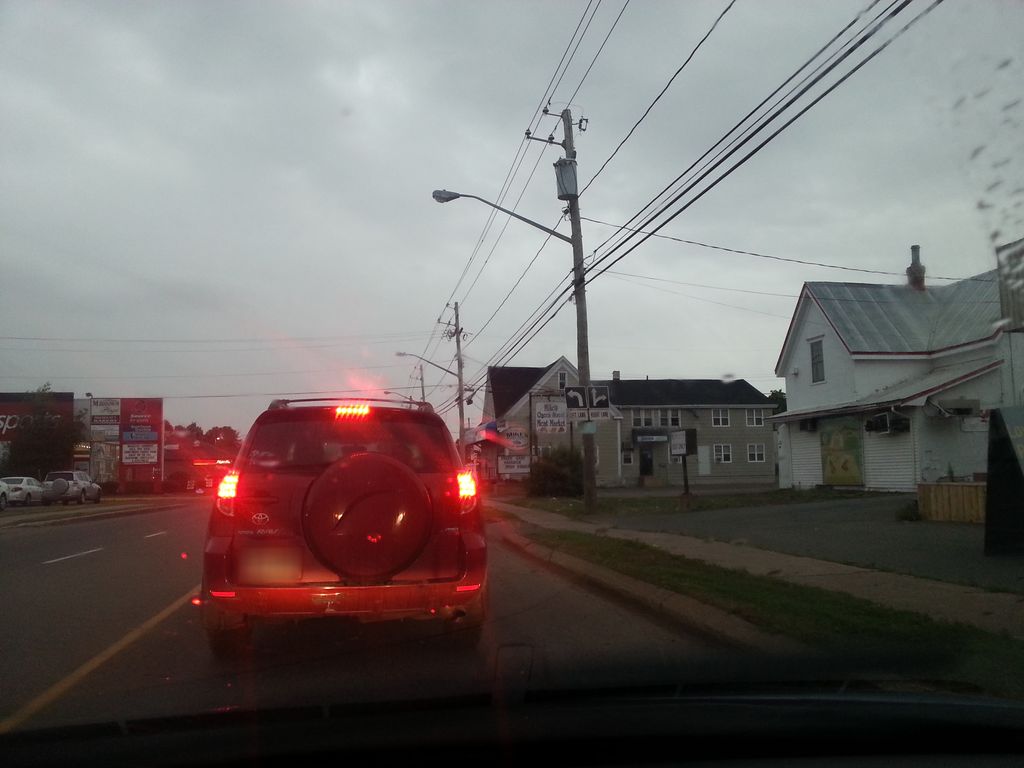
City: charlottetown